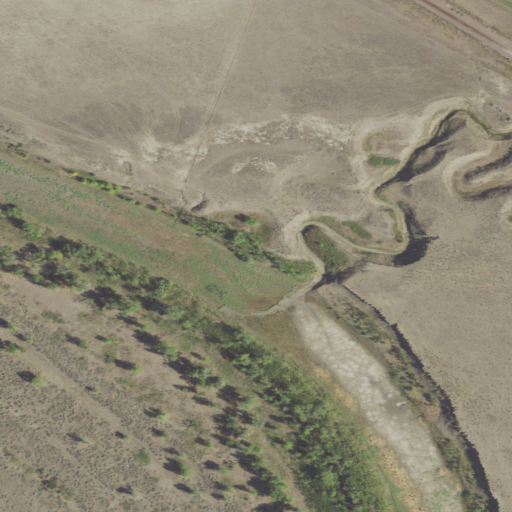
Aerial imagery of valley in Montana named Ivy Coulee containing grassland, herbaceous wetlands, open water, woody wetlands, pasture, and medium intensity development